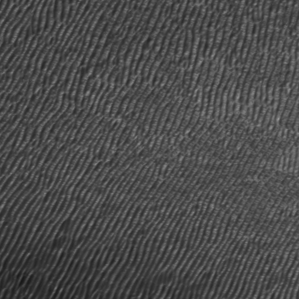
Label: frost